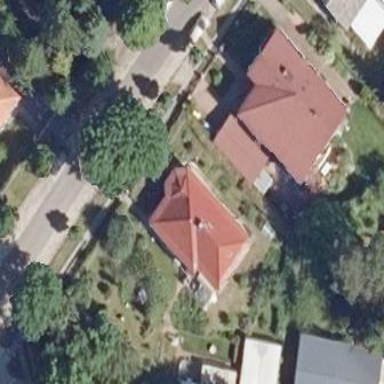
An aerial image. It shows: House with hipped roof.